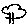
Label: tree